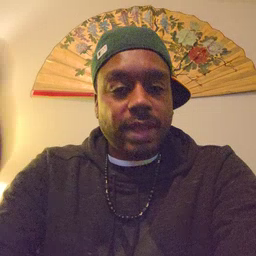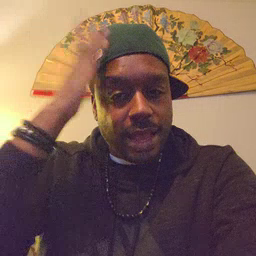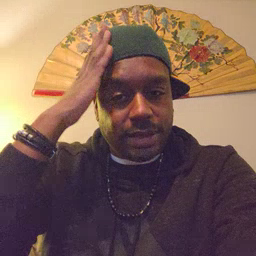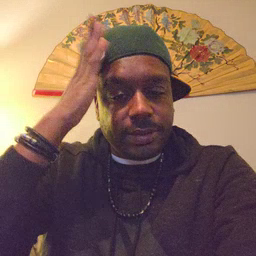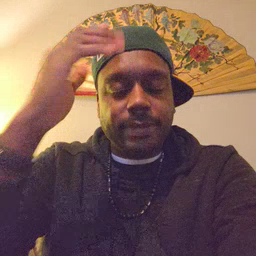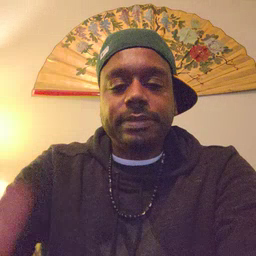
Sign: hat